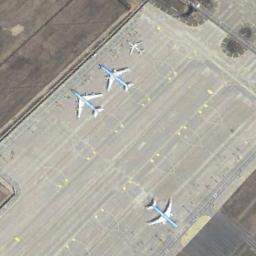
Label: airplane